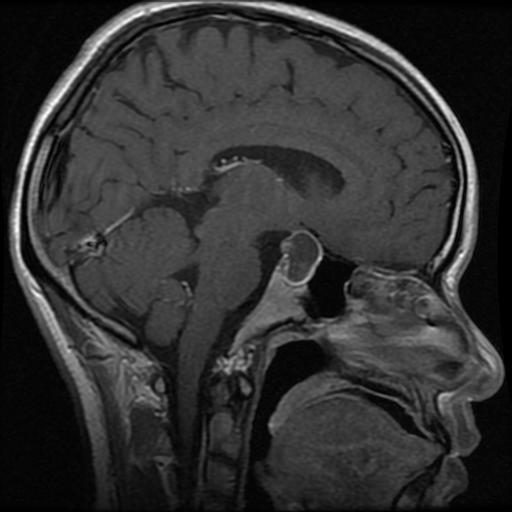
Label: pituitary